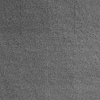
Atmospheric dust classification: not_dusty